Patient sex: M
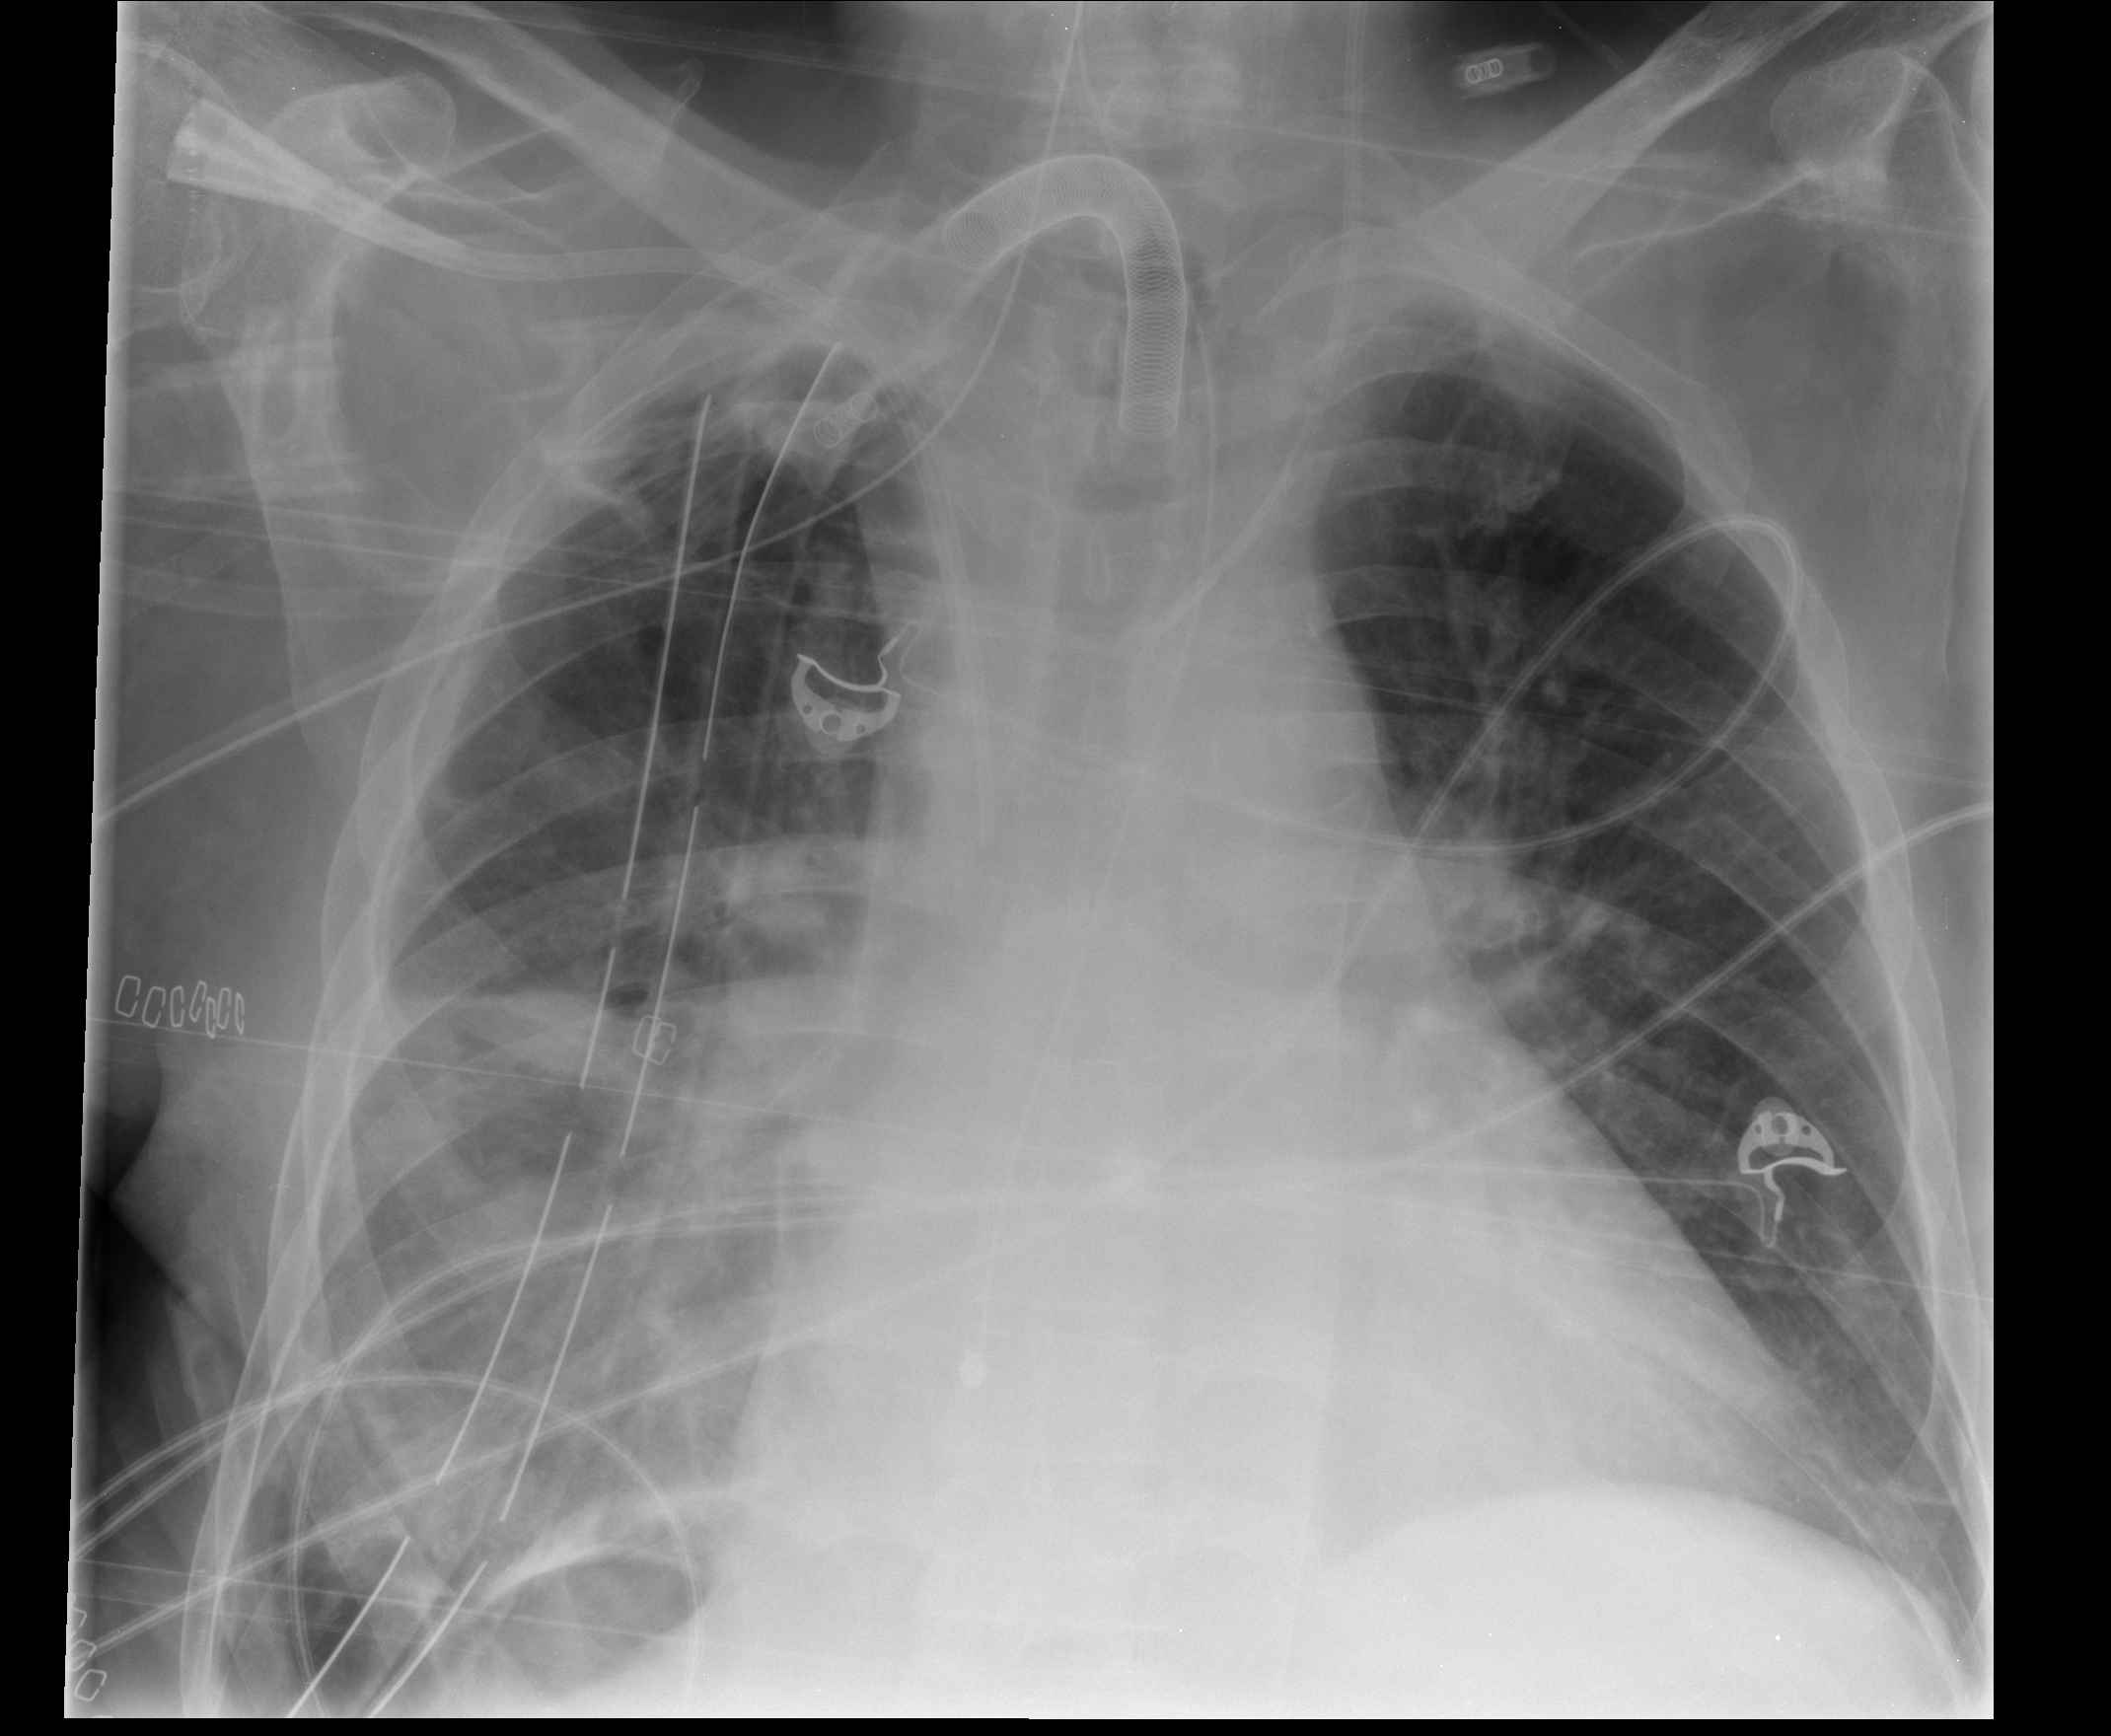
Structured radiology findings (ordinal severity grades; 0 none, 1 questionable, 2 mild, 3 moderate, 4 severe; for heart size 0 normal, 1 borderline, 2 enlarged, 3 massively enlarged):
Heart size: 2
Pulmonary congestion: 0
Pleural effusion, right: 1
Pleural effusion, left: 2
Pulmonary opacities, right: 3
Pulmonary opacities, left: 0
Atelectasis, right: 3
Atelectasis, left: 2